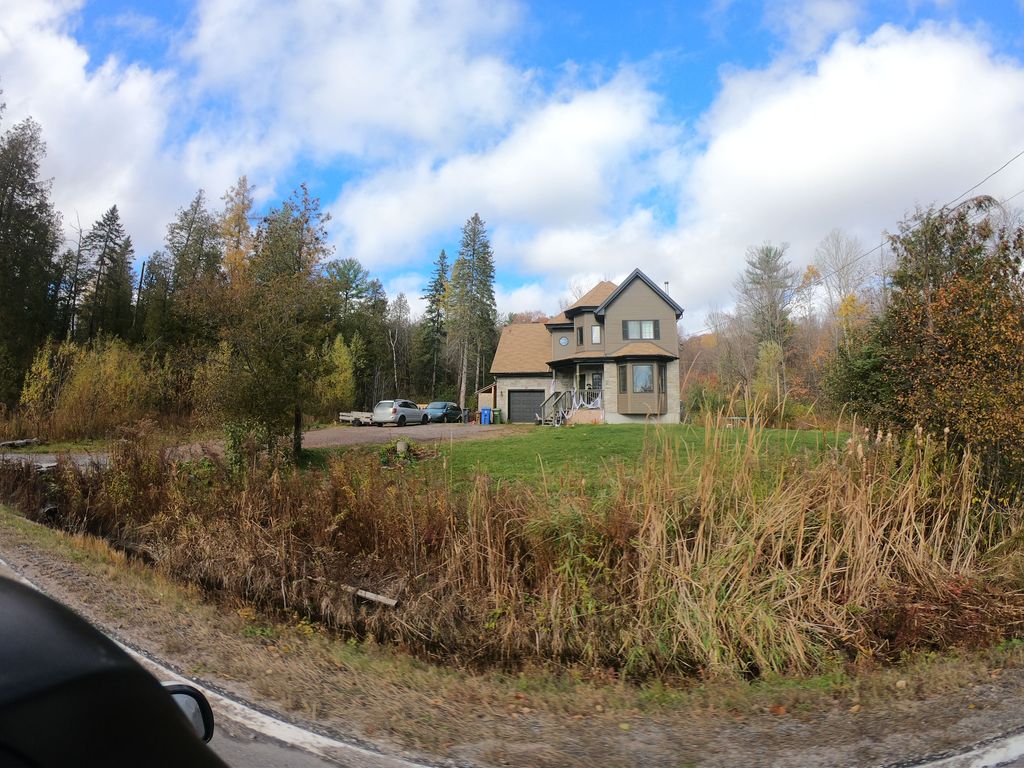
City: ottawa-gatineau